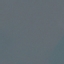
Land use / land cover class: SeaLake